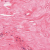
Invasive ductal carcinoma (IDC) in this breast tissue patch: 0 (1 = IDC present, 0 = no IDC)